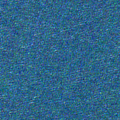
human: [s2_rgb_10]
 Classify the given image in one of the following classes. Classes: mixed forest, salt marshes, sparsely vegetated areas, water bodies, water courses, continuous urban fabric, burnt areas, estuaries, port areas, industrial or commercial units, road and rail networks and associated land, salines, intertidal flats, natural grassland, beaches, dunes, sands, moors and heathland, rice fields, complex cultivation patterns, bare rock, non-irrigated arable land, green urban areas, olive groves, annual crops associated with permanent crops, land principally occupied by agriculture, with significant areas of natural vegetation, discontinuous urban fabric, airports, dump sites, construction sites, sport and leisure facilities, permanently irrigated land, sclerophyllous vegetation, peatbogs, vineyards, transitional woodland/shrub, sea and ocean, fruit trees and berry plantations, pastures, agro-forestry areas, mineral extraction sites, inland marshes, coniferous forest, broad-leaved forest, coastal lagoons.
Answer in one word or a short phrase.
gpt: sea and ocean